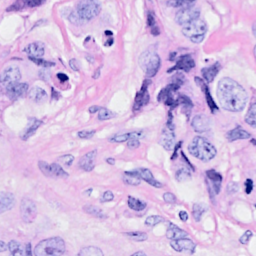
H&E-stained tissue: Breast